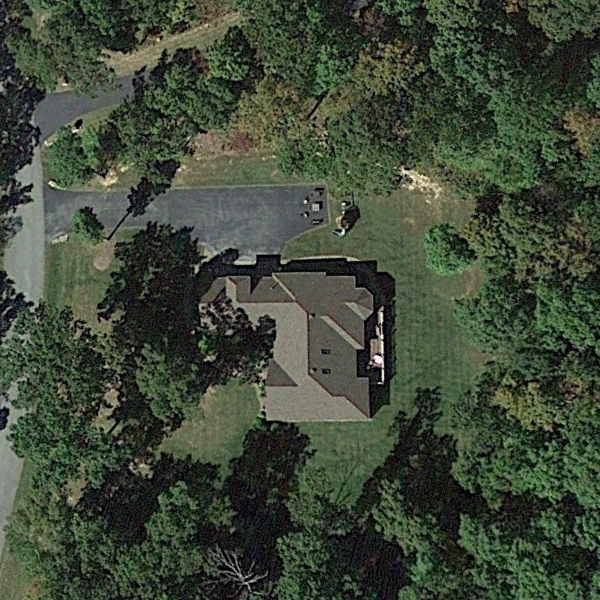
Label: SparseResidential